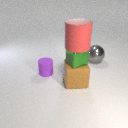
large brown rubber cube in front of small purple rubber cylinder